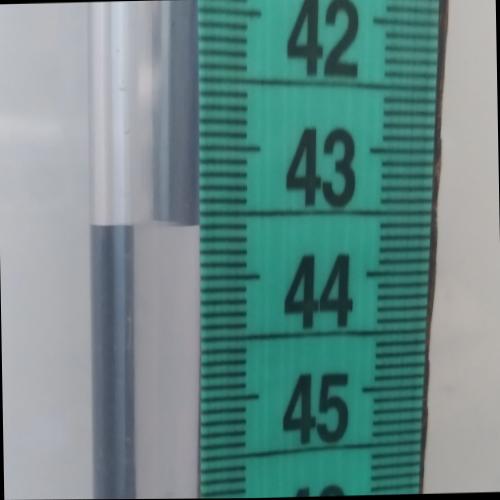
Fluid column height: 43.6 cm